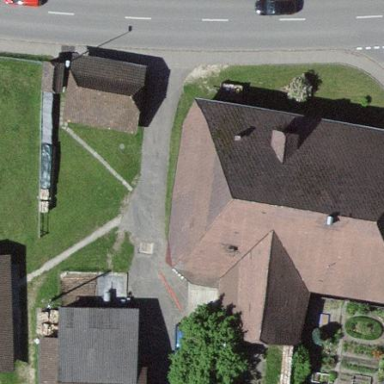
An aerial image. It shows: Farm building.